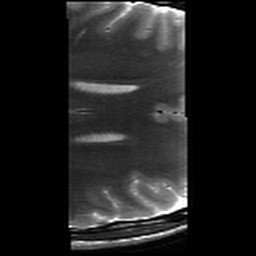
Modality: T2w
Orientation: axial
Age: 23
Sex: male
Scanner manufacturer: siemens
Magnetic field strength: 3 T
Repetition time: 8.02 s
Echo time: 0.08 s